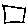
Label: square